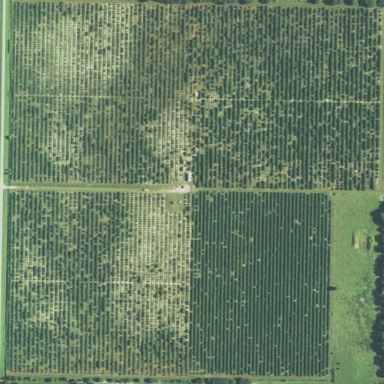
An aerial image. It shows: Orchard.